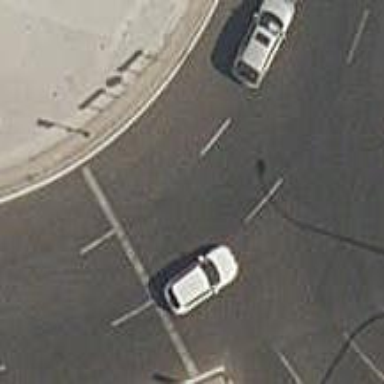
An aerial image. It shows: Road with traffic signals.